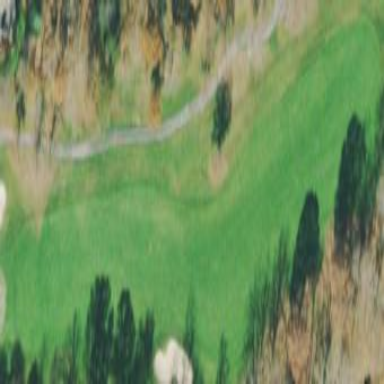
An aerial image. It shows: Grassy area designated as golf fairway.